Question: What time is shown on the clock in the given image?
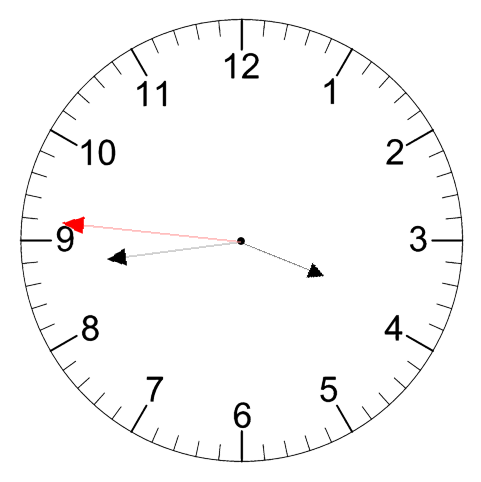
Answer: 03:43:46